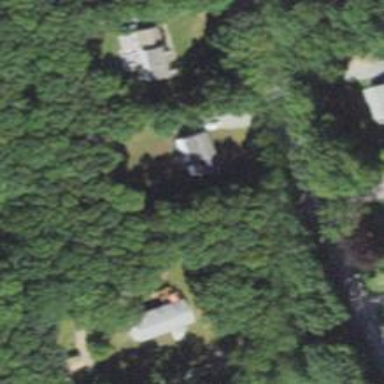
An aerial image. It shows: Residential driveway designated as service road.